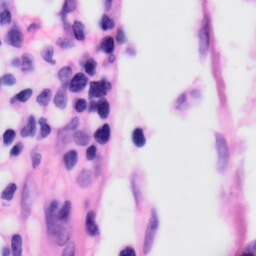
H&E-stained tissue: Skin